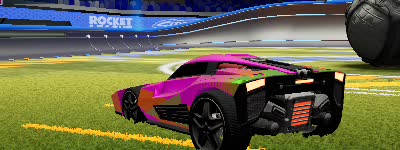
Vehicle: breakout